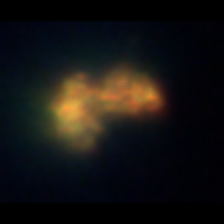
Taxon: Unknown_detritus
Group: Unknown